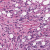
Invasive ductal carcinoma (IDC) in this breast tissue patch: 1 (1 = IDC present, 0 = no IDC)